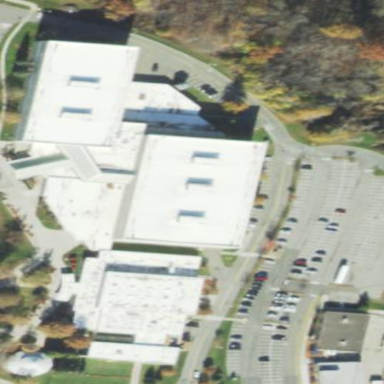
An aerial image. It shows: Sports center building featuring basketball court.